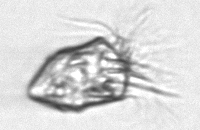
Label: Strombidium_inclinatum